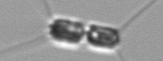
Label: Chaetoceros_didymus